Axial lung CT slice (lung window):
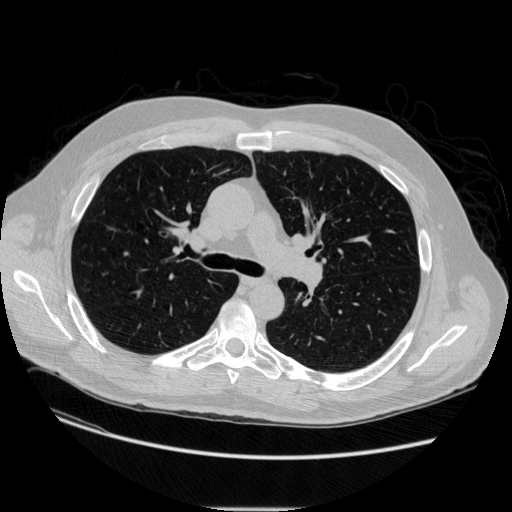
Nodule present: no